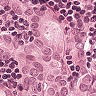
Metastatic tissue present: yes